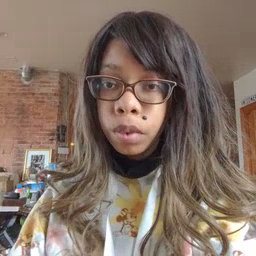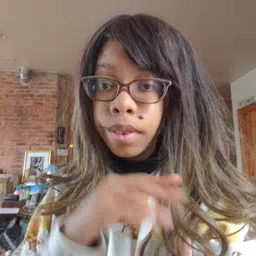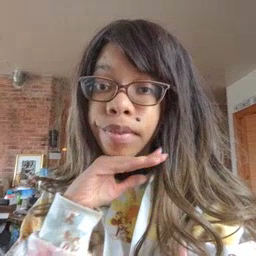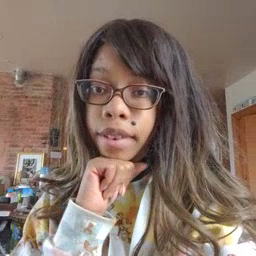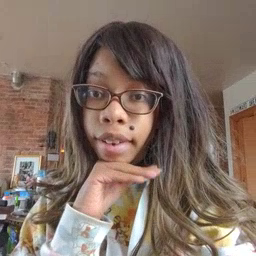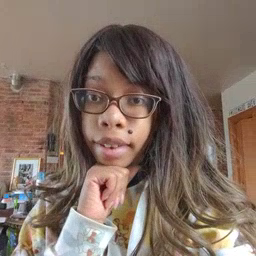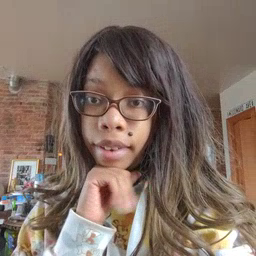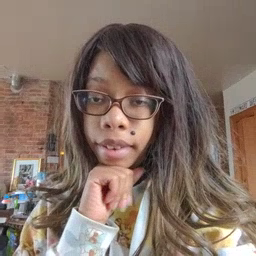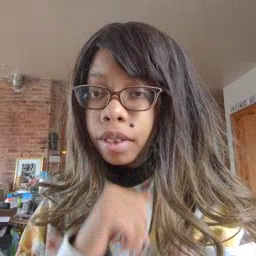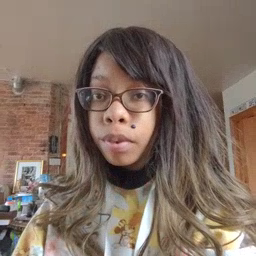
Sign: pig